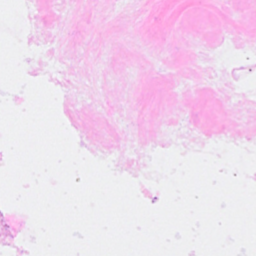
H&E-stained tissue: Breast